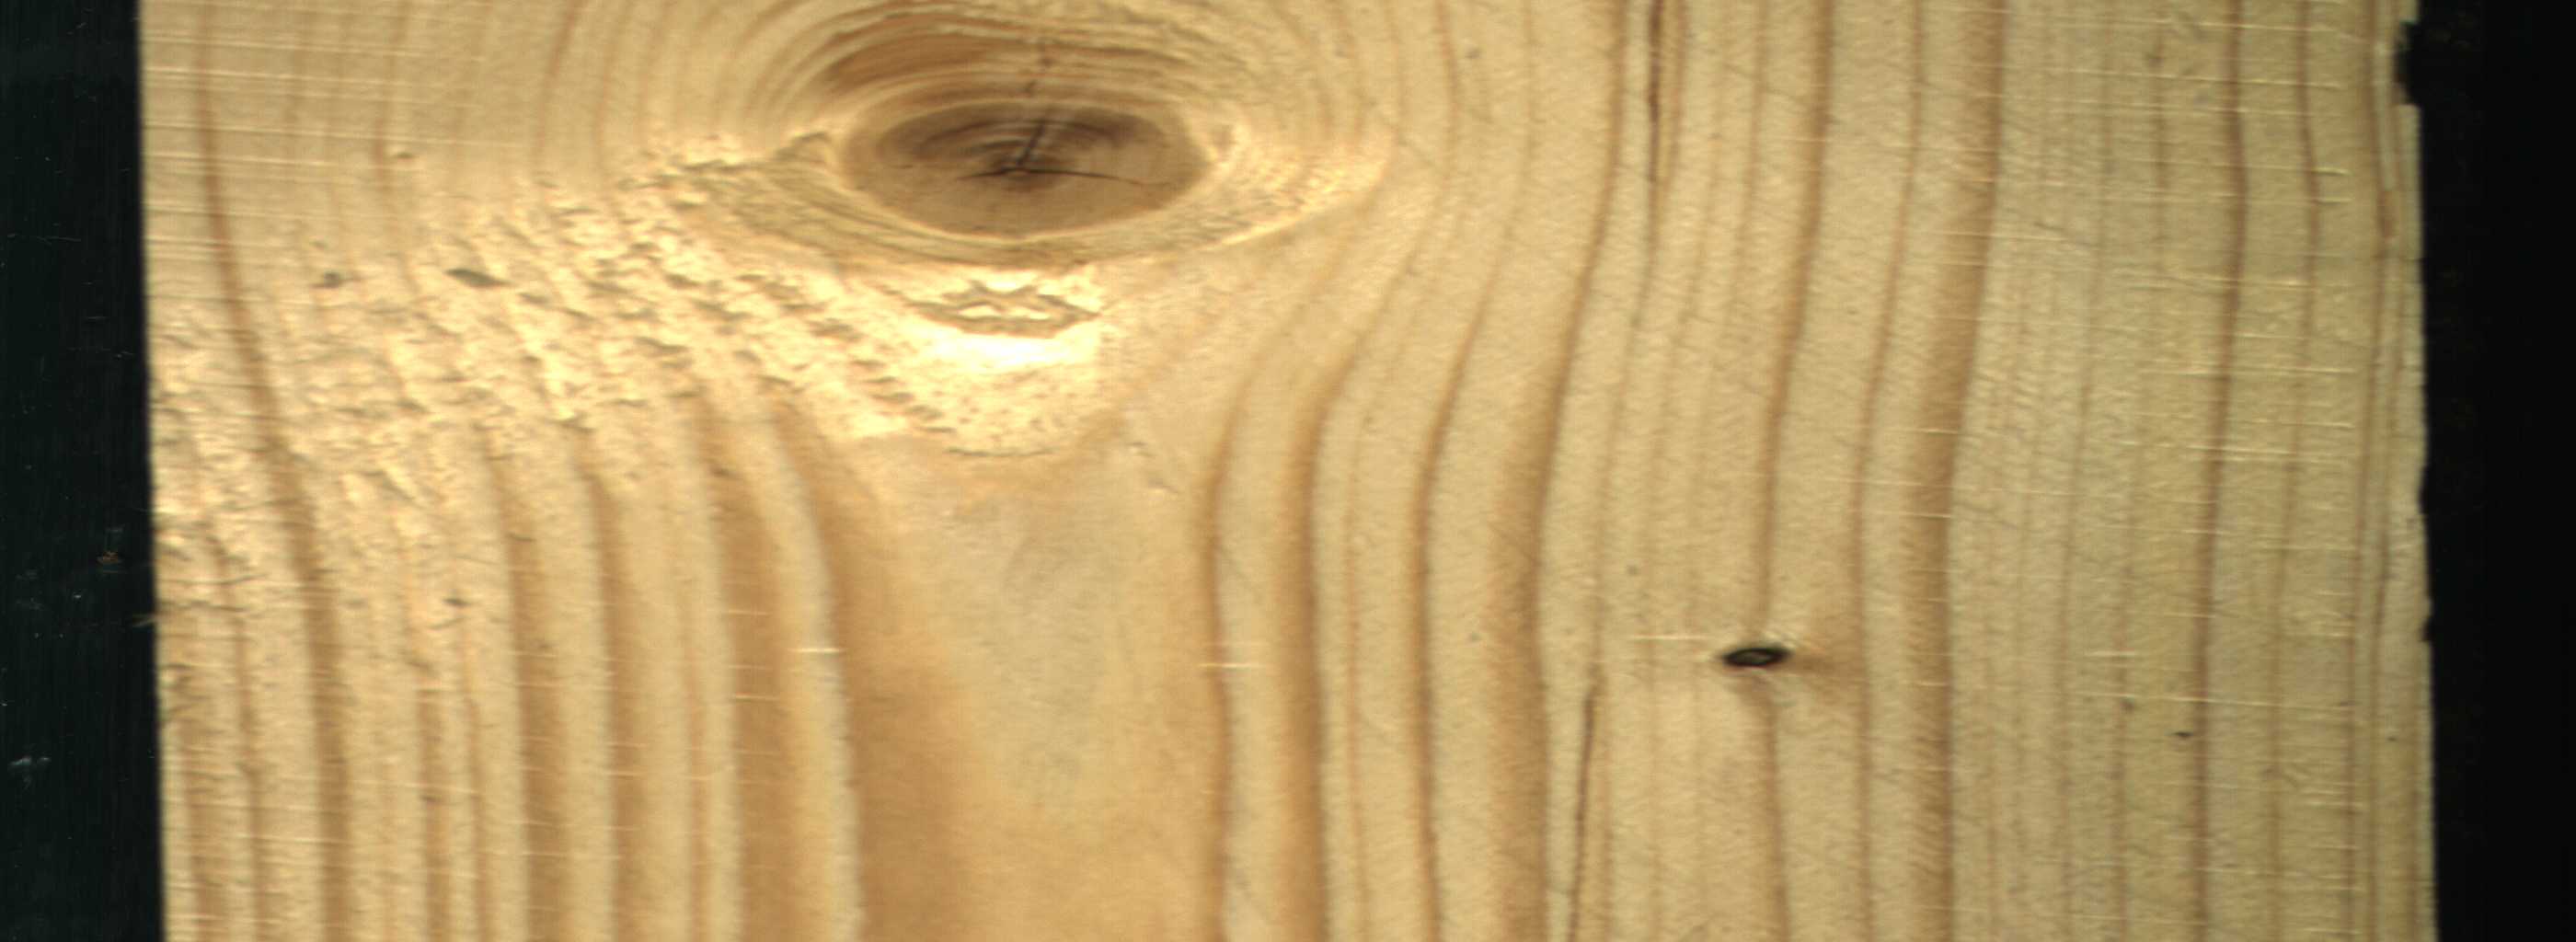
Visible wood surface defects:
knot_with_crack
Dead_Knot